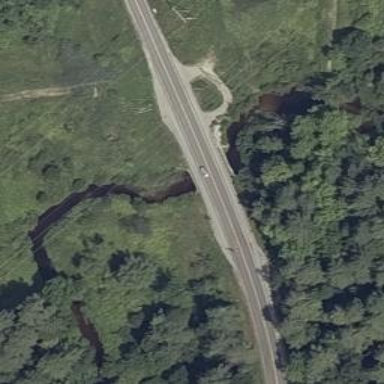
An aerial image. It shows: Secondary road with asphalt surface passing over bridge.